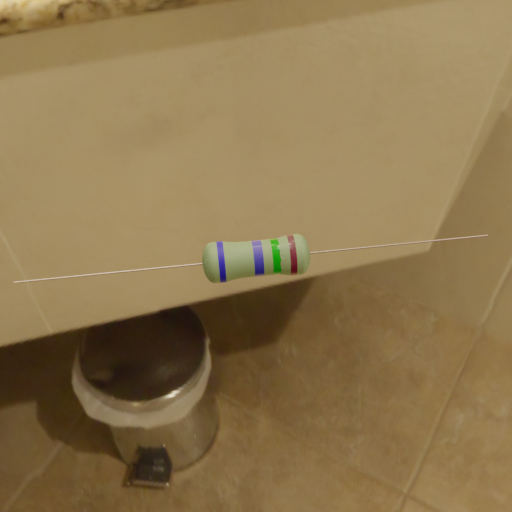
Resistor colour bands (in order): blue, blue, green, brown